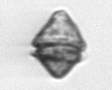
Label: Kryptoperidinium_triquetrum